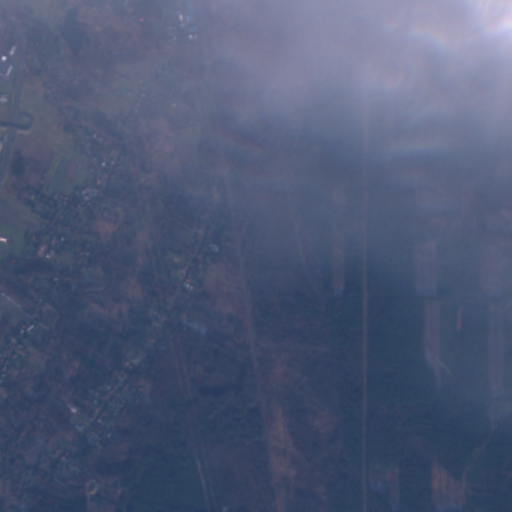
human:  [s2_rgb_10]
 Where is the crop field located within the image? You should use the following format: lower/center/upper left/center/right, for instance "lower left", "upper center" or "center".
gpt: The crop field is located in the upper center of the image.
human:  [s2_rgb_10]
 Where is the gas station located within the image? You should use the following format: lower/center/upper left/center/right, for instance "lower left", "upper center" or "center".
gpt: The gas station is located in the upper left of the image.
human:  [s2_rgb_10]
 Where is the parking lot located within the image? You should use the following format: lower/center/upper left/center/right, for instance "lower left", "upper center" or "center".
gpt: The parking lot is located in the upper left of the image.
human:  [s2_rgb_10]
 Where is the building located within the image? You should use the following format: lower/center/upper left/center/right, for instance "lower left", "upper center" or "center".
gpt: There is no building in the image.